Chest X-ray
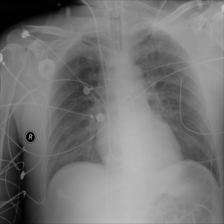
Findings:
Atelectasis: negative
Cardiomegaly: negative
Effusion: negative
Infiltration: negative
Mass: negative
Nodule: negative
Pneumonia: negative
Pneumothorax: negative
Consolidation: negative
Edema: negative
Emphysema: negative
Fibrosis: negative
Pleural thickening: negative
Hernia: negative